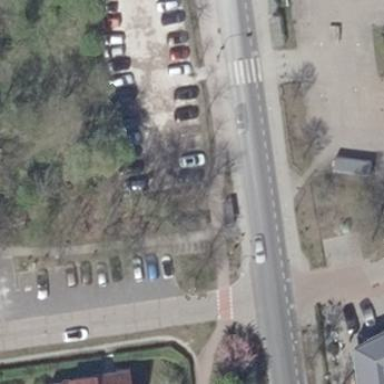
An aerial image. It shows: Parking area with dirt surface.